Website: macys
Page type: billing-address
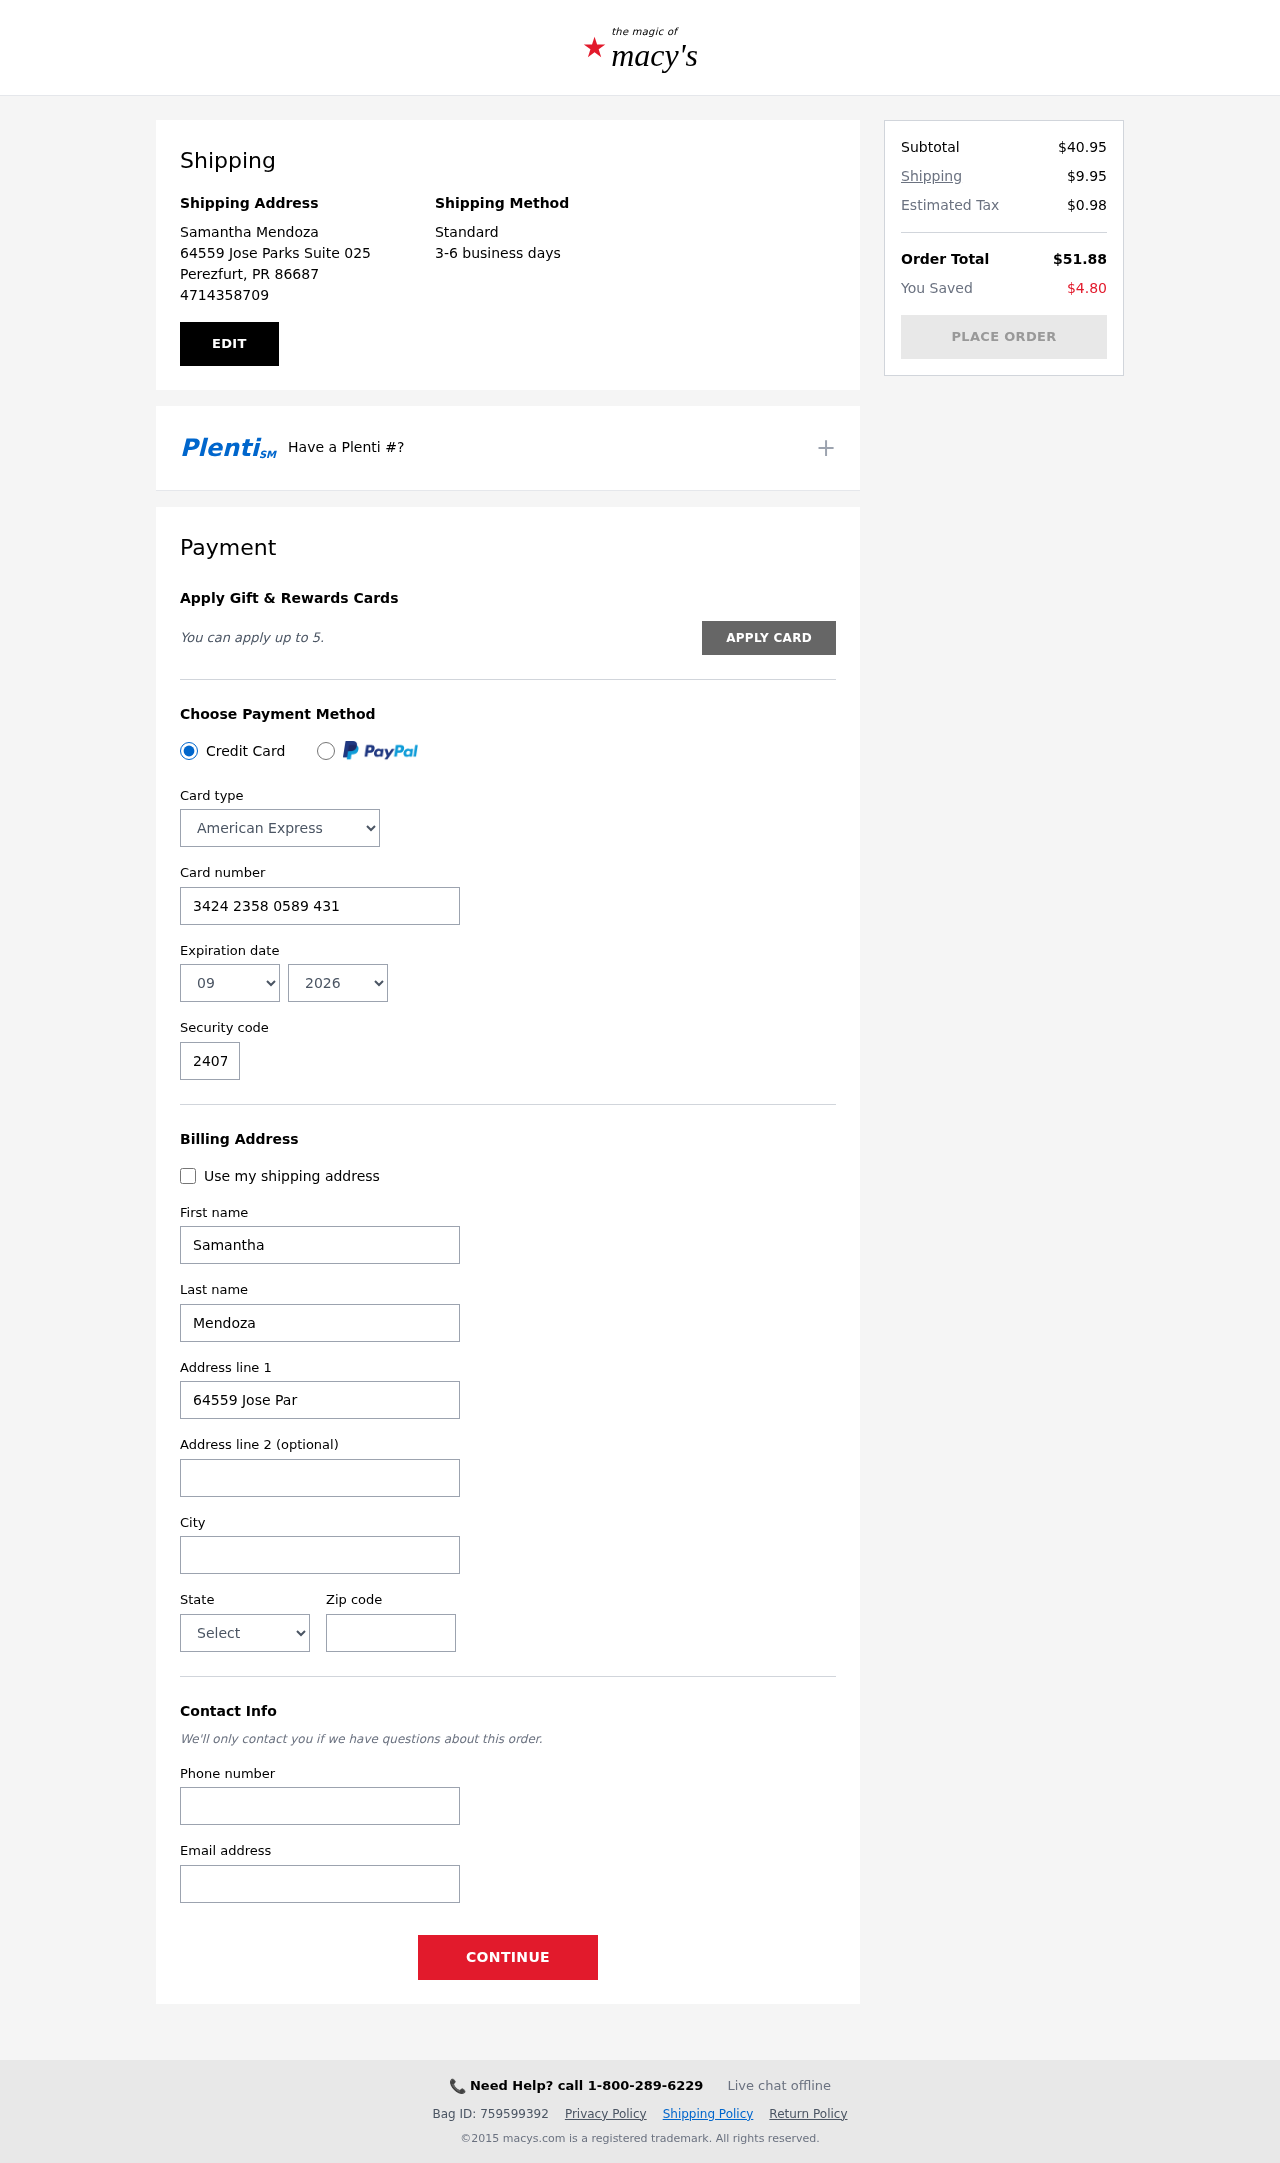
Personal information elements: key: PII_CARD_CVV
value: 2407
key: PII_CARD_EXPIRY_MONTH
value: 09
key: PII_CARD_EXPIRY_YEAR
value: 26
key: PII_CARD_NUMBER
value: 3424 2358 0589 431
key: PII_CARD_TYPE
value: American Express
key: PII_CITY
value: Perezfurt
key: PII_CITY_STATE_ZIP
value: Perezfurt, PR 86687
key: PII_EMAIL
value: samantha.mendoza@hotmail.com
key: PII_FIRSTNAME
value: Samantha
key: PII_FULLNAME
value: Samantha Mendoza
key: PII_LASTNAME
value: Mendoza
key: PII_PHONE
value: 4714358709
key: PII_POSTCODE
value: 86687
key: PII_STATE
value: PR
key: PII_STREET
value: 64559 Jose Parks Suite 025
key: PII_STREET2
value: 721 Rodriguez Track
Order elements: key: ORDER_SUBTOTAL
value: $40.95
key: ORDER_SHIPPING_COST
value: $9.95
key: ORDER_TAX
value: $0.98
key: ORDER_TOTAL
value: $51.88
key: ORDER_SAVINGS
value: $4.80